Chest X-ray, PA view. Patient: 28 years old, sex M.
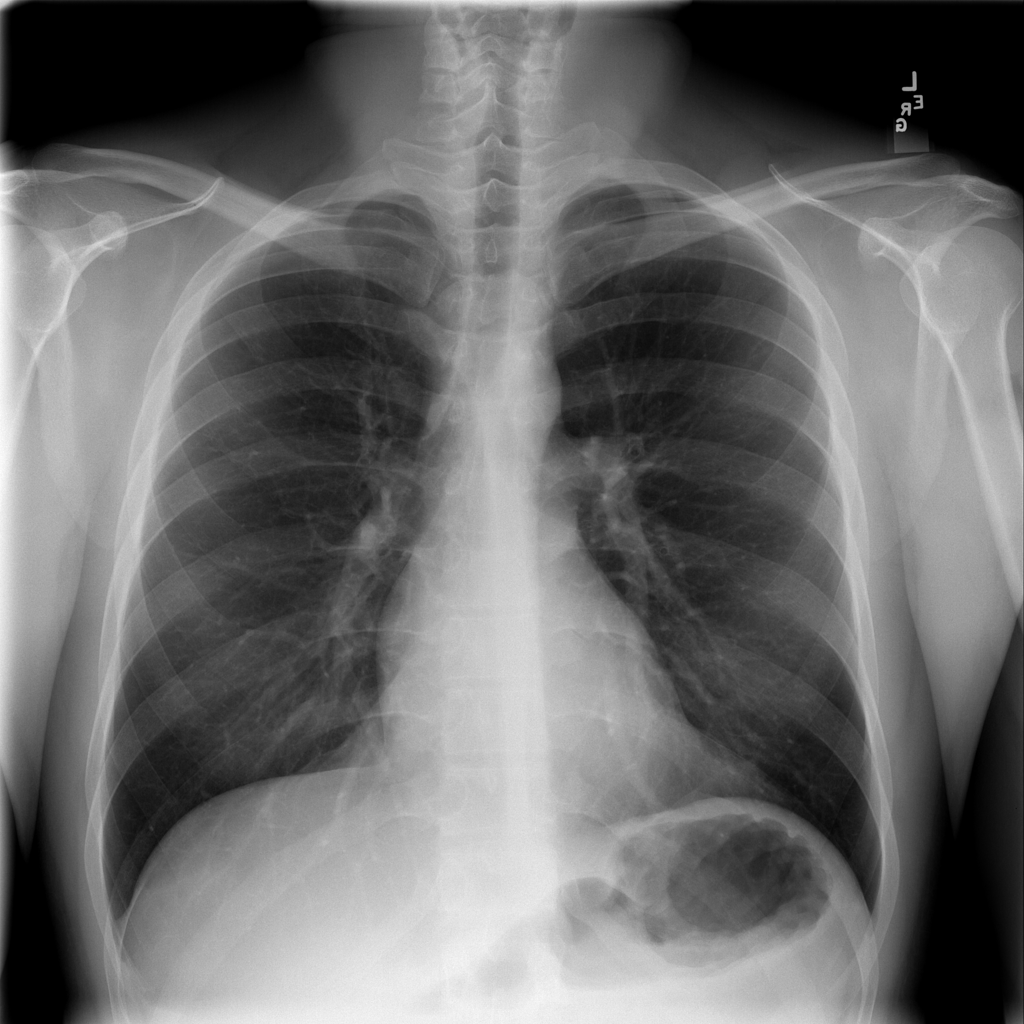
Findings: No Finding